Aerial crown-view tile of a tropical tree (Barro Colorado Island, Panama), acquired 20240918:
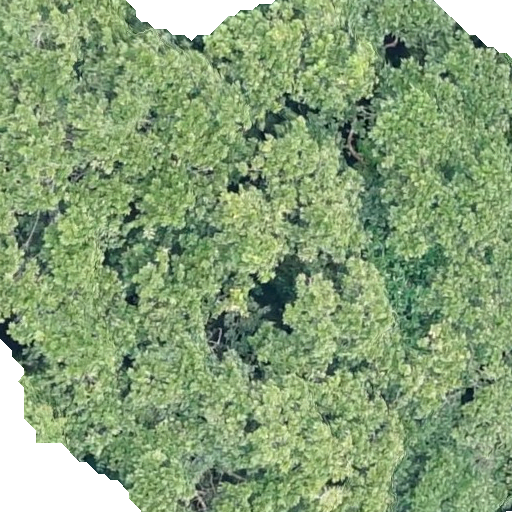
Species: Anacardium excelsum
GBIF accepted scientific name: Anacardium excelsum
Crown area: 553.087 m²